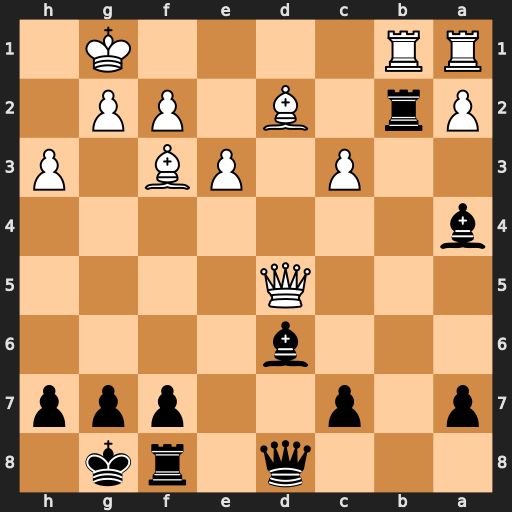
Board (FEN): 3q1rk1/p1p2ppp/3b4/3Q4/b7/2P1PB1P/Pr1B1PP1/RR4K1
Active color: b
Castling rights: -
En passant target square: -
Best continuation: Rxd2 Qxd2 Bh2+ Kxh2 Qxd2